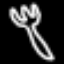
Label: fork